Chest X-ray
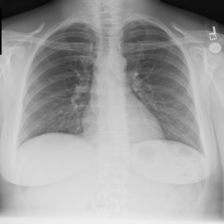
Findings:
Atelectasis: negative
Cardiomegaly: negative
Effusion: negative
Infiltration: negative
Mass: negative
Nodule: negative
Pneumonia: negative
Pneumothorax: negative
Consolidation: negative
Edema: negative
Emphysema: negative
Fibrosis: negative
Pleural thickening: negative
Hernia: negative